Interaction volume radius: 5 \u00c5
Interaction volume height: 20 \u00c5
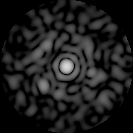
Disorder parameter: 0.8003